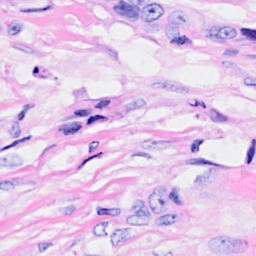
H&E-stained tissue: Breast